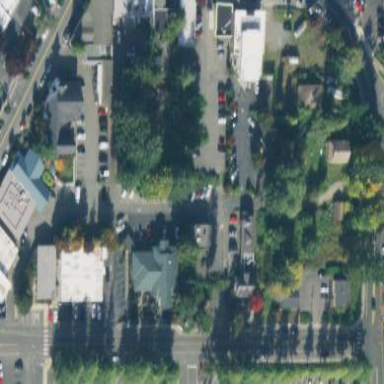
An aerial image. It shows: Commercial area.